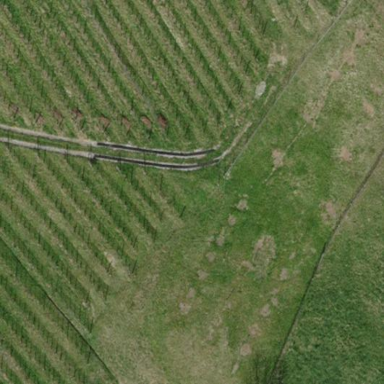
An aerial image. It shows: Orchard.